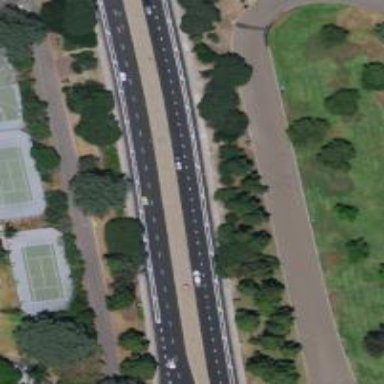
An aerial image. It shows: Secondary road designated as expressway.